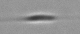
Label: Cylindrotheca_morphotype1